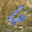
Label: 6